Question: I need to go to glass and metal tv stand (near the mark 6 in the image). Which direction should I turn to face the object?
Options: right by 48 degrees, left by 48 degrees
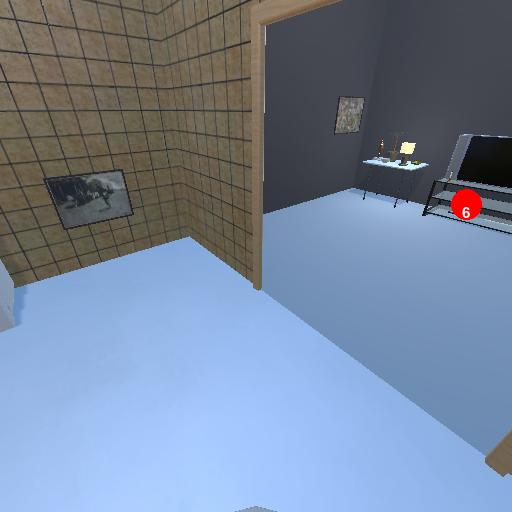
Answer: right by 48 degrees